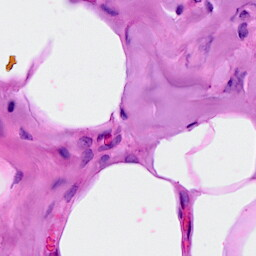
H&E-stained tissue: Breast